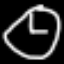
Label: clock